Interaction volume radius: 5 \u00c5
Interaction volume height: 15 \u00c5
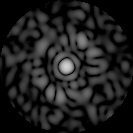
Disorder parameter: 0.8464